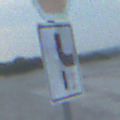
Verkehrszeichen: VerlaufVorfahrtsstrasse10
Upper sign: Stop
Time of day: SunriseSunset
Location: Outdoor (Beach)
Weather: PartlyCloudy
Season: NotSpecified
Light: Natural